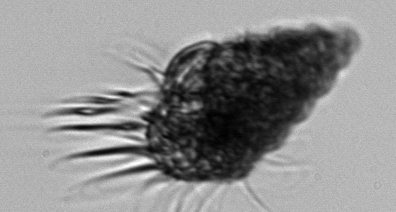
Label: Laboea_strobila